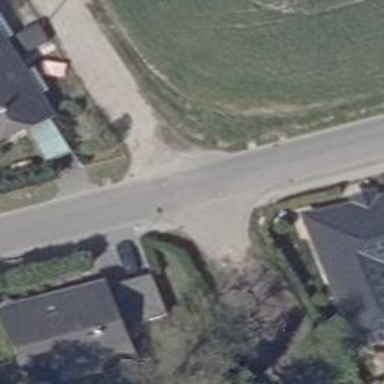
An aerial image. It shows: Residential road with compacted surface.